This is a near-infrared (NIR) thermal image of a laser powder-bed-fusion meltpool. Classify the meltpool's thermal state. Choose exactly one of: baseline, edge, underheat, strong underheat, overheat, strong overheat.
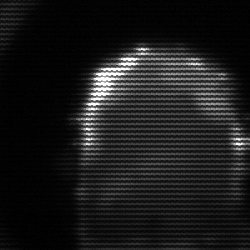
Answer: baseline